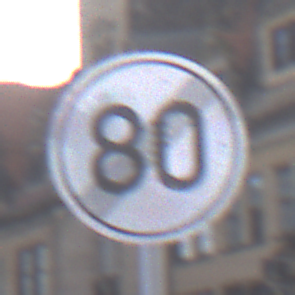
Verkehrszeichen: EndeGeschwindigkeit80
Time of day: MorningAfternoon
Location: Outdoor (Urban)
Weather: PartlyCloudy
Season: NotSpecified
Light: Natural